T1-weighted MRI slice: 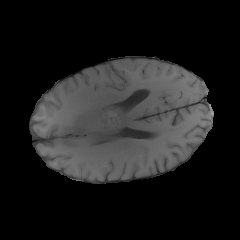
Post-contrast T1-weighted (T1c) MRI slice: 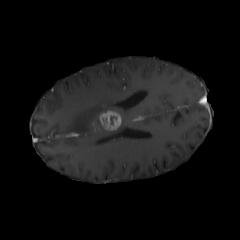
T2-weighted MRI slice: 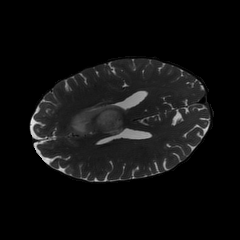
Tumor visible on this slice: yes